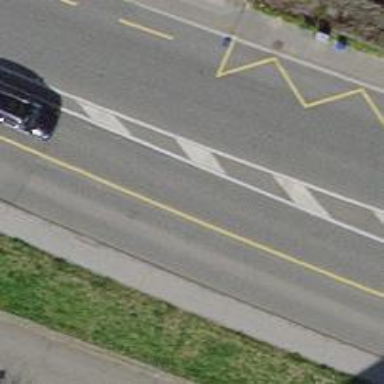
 and shared bus and bicycle lane on the right side."